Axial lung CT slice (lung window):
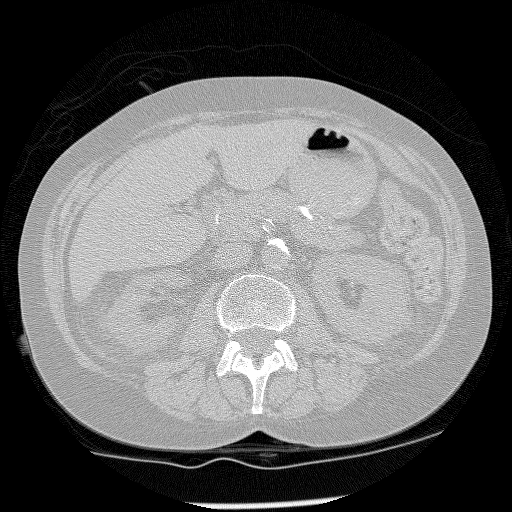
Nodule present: no